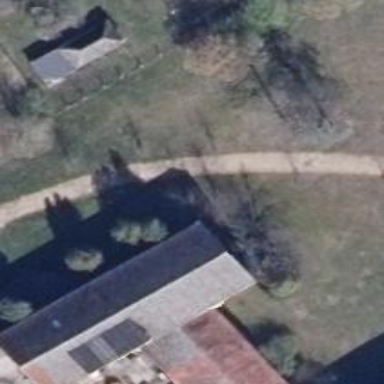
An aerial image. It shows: Compacted footway.